Field crop: tomato
Growth stage: 1
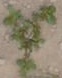
Species: portulaca